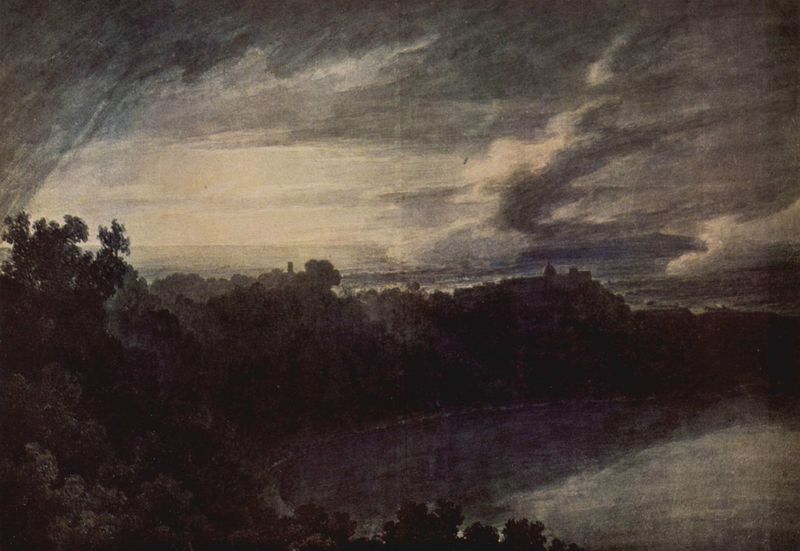
Titel: Albaner See mit Castel Gandolfo, Sonnenuntergang
Künstler: John Robert Cozens
Standort: London
Institution: Collection Tom Girtin
Schlagwörter: baum, blau, blätter, dunkel, gemälde, gewitter, himmel, meer, schatten, wasser, weiß, wolken, bäume, fluss, landschaft, see, teich, ufer, äste, abend, braun, grau, hell, licht, nacht, schwarz, zeichnung, dach, gebäude, haus, schloss, wolke, malerei, architektur, ast, dämmerung, einsamkeit, feld, horizont, häuser, kalt, morgen, sonnenaufgang, spiegelung, strauch, wind, zweige, gewässer, kirche, sonne, sträucher, land, blatt, kontrast, wald, ruder, rund, turm, chaos, ton, bewölkt, strand, düster, bogen, fischer, berge, dächer, sonnenuntergang, kuppel, flut, sturm, stürmisch, unwetter, vorsprung, wetter, dunkelblau, finster, stimmung, tiefe, abendrot, baumkronen, abendstimmung, silouetten, bucht, ozean, regen, hell dunkel, tusche, belichtung, helligkeit, burg, kloster, strahlen, zweig, wälder, abendhimmel, stich, gefahr, schweden, landzunge, regenwolken, laubwald, felsvorsprung, caspar david friedrich, baumwipfel, wipfel, sporn, netz, gewitterstimmung, wolkenlücke, zeichung, staken, felssporn, sunkelheit, weiträumig, wolken himmel dunkel